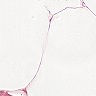
Metastatic tissue present: no